Field crop: maize
Growth stage: 2
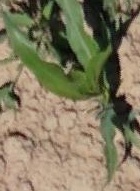
Species: maize